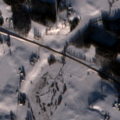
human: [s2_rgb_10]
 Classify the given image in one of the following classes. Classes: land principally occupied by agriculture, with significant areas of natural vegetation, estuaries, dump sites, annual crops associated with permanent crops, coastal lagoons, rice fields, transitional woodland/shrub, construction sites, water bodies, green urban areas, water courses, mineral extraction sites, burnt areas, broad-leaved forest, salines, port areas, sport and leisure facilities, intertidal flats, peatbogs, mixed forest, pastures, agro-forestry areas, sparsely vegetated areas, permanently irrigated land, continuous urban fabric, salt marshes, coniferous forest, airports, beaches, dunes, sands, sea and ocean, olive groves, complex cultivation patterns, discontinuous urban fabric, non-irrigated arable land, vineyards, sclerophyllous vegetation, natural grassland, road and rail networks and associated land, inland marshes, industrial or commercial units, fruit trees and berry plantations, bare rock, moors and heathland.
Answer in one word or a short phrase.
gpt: non-irrigated arable land, land principally occupied by agriculture, with significant areas of natural vegetation, mixed forest